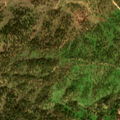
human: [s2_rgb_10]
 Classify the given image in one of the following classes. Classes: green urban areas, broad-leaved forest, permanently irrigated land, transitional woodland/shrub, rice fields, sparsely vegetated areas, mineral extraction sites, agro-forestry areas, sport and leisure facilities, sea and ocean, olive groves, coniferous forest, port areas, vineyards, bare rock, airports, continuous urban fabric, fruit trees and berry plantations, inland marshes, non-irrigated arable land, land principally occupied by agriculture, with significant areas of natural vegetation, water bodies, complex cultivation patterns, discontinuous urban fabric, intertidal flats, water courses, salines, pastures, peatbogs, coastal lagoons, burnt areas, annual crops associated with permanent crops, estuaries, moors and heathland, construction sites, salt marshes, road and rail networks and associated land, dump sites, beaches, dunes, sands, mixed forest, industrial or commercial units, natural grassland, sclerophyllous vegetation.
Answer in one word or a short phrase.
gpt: agro-forestry areas